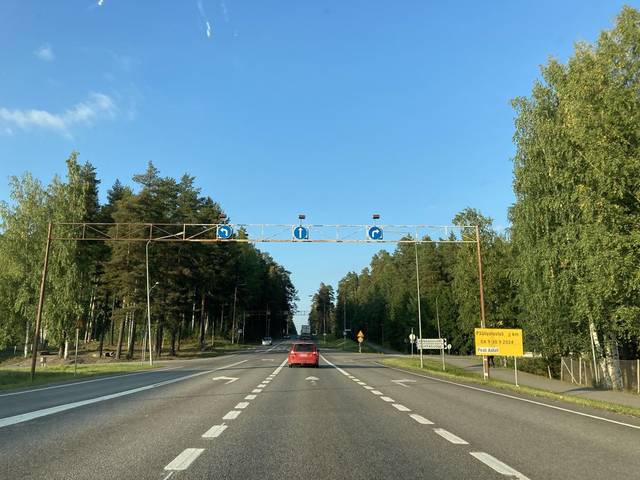
Region: Finland
Coordinates: 62.272, 25.79